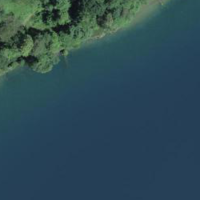
EUNIS habitat code: 14
Species observed at this site:
Ficus carica